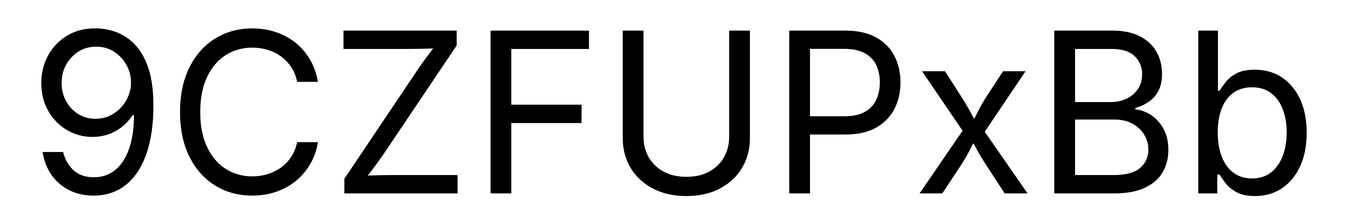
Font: Inter_Regular